Aerial crown-view tile of a tropical tree (Barro Colorado Island, Panama), acquired 20250414:
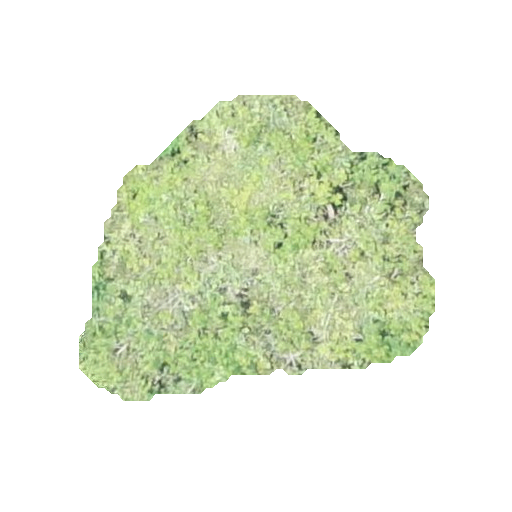
Species: Zanthoxylum ekmanii
GBIF accepted scientific name: Zanthoxylum ekmanii
Crown area: 116.898 m²